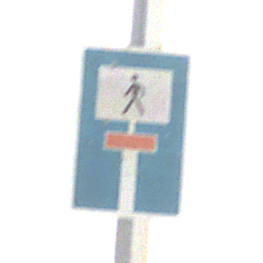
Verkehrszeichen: SackgasseFussgaengerDurchlaessig
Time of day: MorningAfternoon
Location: Outdoor (Suburban)
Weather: PartlyCloudy
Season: NotSpecified
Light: Natural